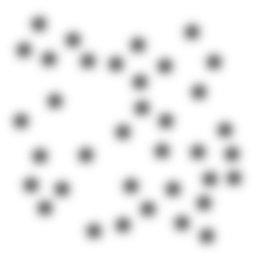
Squares: 0
Triangles: 0
Stars: 36
Total shapes: 36